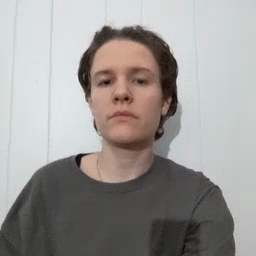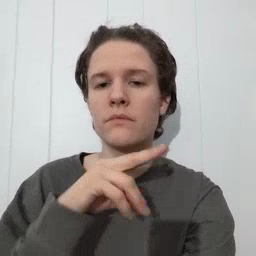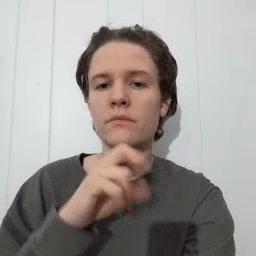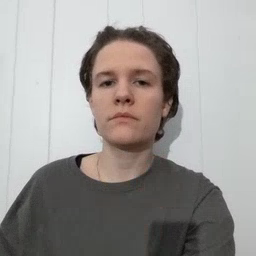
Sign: frog